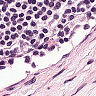
Metastatic tissue present: no